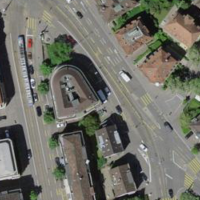
EUNIS habitat code: 57
Species observed at this site:
Parus major
Streptopelia decaocto
Pica pica
Phoenicurus ochruros
Fringilla coelebs
Columba palumbus
Turdus merula